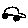
Label: car